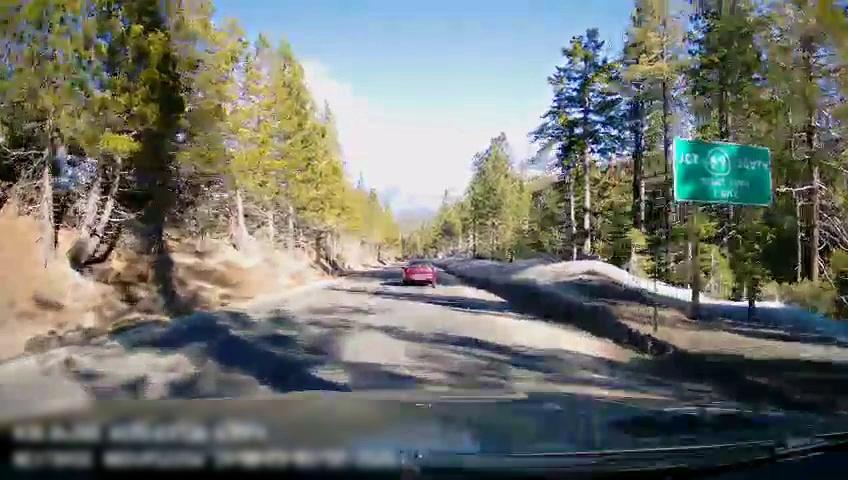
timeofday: Day
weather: Sunny
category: Drivable Space
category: Vehicles | Car
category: Traffic | Signs